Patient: sex M, age 71
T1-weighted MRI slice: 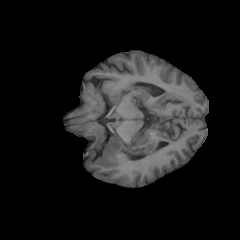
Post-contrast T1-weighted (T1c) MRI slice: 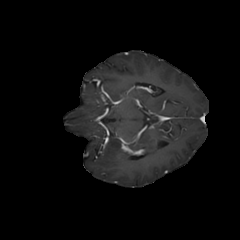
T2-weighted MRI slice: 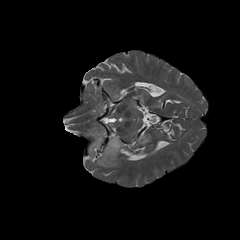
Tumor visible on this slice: yes
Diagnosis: Astrocytoma, IDH-wildtype
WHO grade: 2